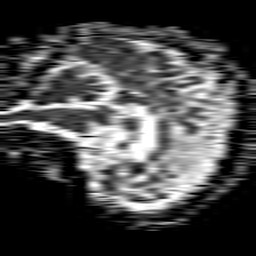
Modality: ADC
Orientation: sagittal
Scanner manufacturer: philips
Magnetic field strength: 1.5 T
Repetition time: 4.6 s
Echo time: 0.08631 s